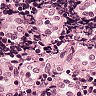
Metastatic tissue present: no